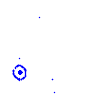
Particle: pion